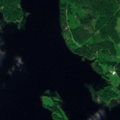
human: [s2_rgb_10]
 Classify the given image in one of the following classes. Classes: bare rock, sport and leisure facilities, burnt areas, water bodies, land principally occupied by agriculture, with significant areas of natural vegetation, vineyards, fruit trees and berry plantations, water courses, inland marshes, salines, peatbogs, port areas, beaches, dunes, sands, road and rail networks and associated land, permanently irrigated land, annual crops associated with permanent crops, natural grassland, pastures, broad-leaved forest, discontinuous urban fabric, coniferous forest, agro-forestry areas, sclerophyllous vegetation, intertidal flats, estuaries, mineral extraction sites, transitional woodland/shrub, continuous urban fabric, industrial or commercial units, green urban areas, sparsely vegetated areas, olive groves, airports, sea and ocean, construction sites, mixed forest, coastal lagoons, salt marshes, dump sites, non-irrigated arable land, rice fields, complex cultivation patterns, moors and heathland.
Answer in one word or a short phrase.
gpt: mixed forest, water bodies